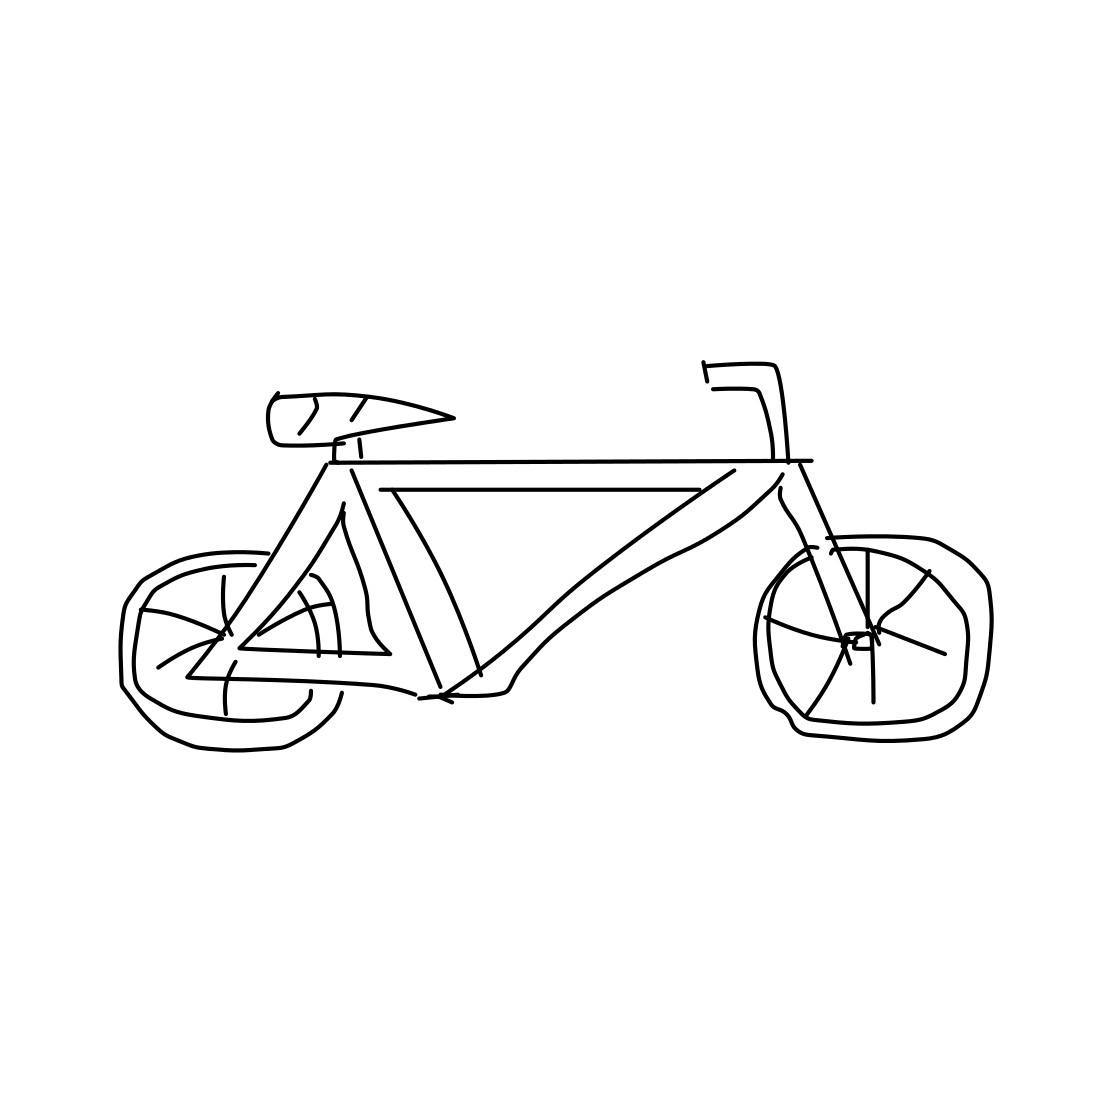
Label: bicycle